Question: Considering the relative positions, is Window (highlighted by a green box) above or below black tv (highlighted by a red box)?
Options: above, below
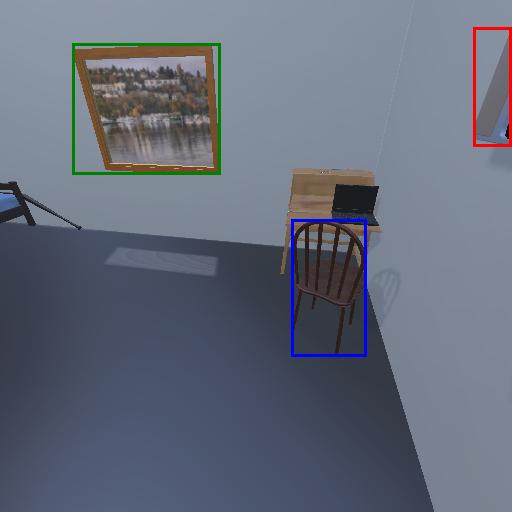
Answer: above